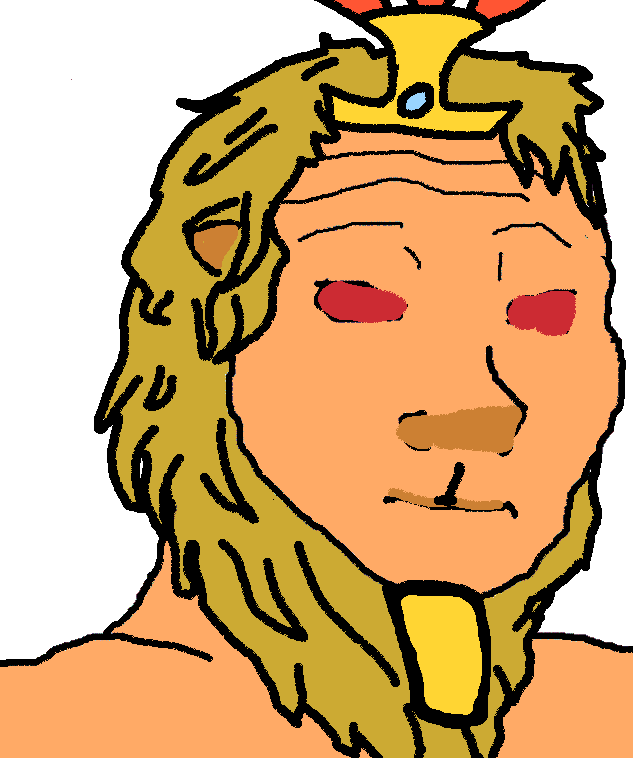
Label: 5_Animal